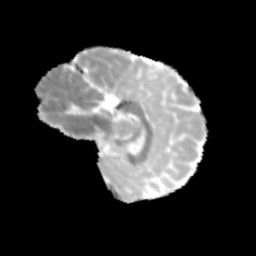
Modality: MD
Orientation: sagittal
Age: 11
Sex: female
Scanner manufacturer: siemens
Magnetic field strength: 3 T
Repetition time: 3.8 s
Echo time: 0.07 s